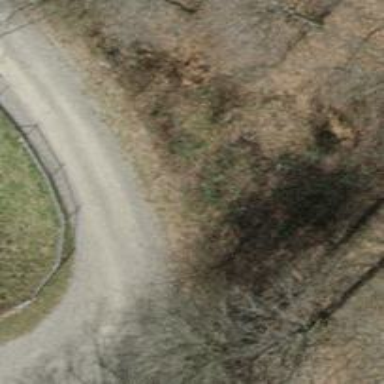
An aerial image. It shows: Unclassified road with compacted surface.